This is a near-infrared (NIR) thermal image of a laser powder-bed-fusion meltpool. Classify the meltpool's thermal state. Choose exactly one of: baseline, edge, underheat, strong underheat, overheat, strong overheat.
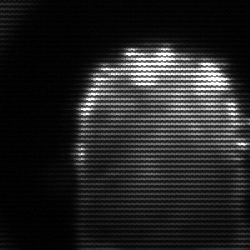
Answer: baseline